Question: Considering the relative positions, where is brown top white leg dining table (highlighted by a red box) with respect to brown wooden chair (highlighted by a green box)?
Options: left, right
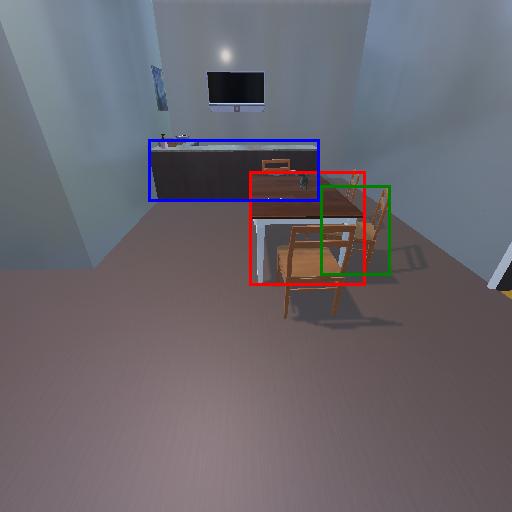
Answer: left